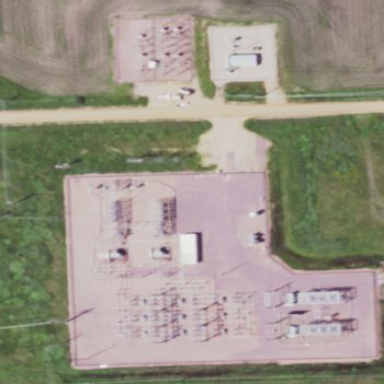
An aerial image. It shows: Outdoor power substation surrounded by fence. The substation is at the transition level.